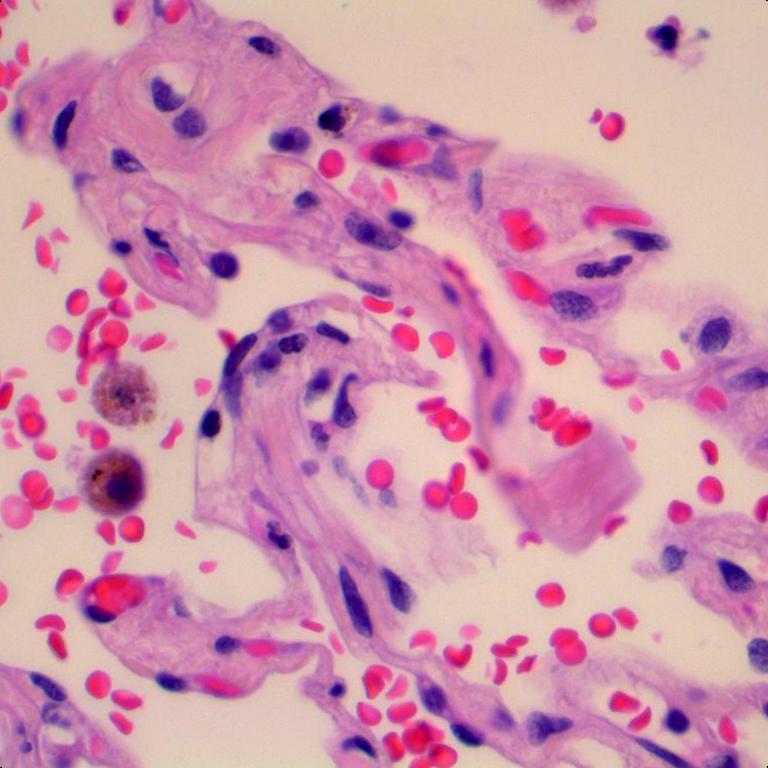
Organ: lung
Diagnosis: benign